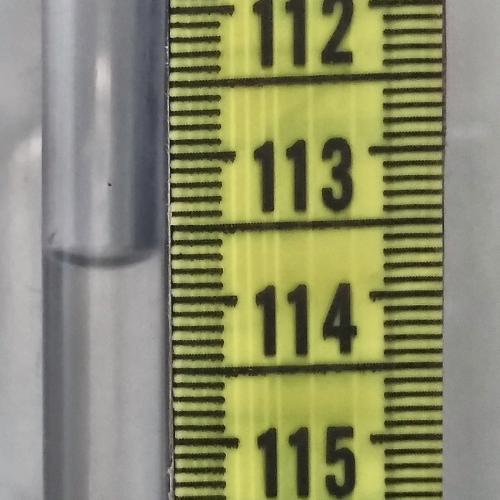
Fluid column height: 113.7 cm